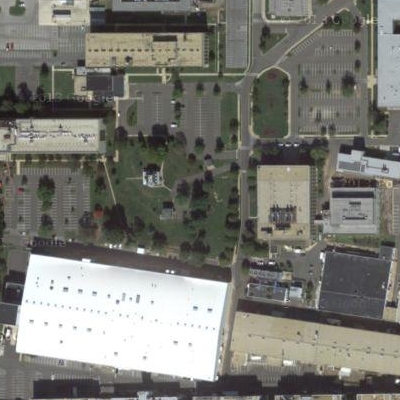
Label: cIndustry